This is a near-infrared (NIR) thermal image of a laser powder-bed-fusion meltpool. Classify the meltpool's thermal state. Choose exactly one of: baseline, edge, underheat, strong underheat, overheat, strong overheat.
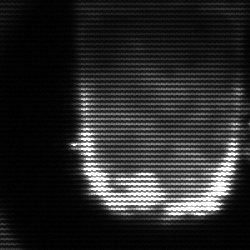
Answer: baseline